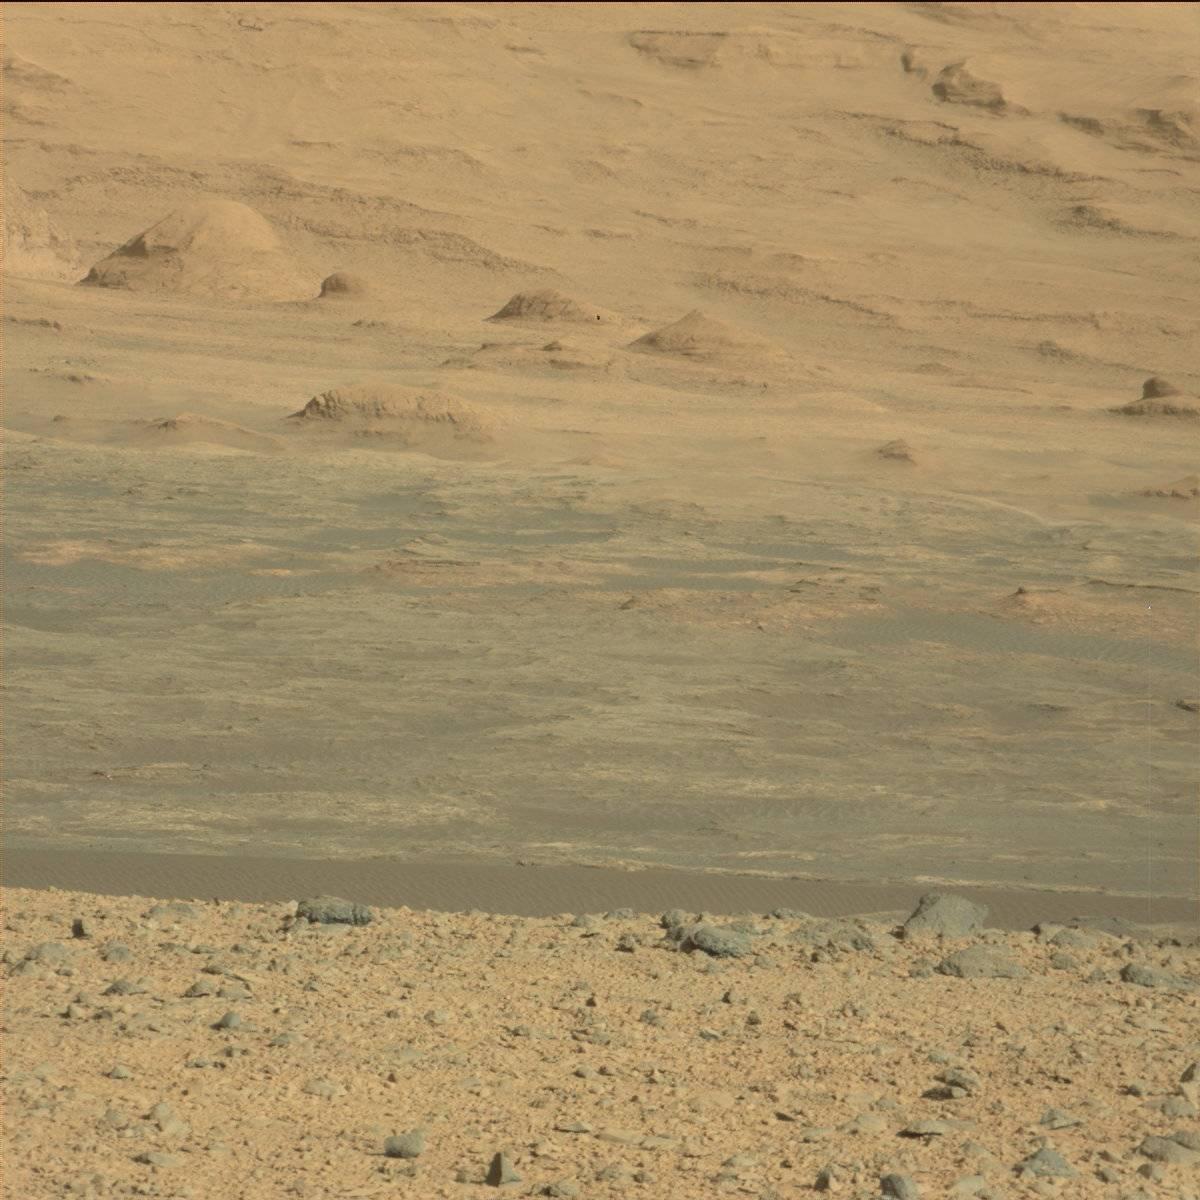
Terrain classes present: Bedrock, Ridge, Rock, Sand / Soil